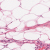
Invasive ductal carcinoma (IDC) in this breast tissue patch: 0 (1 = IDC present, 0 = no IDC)